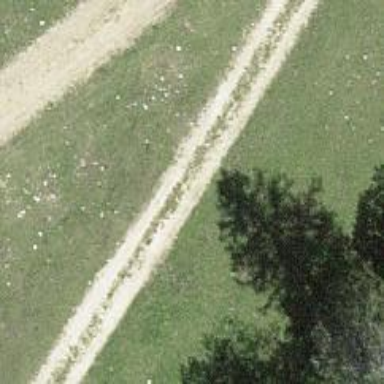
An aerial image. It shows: Gravel track with grade 2 quality.